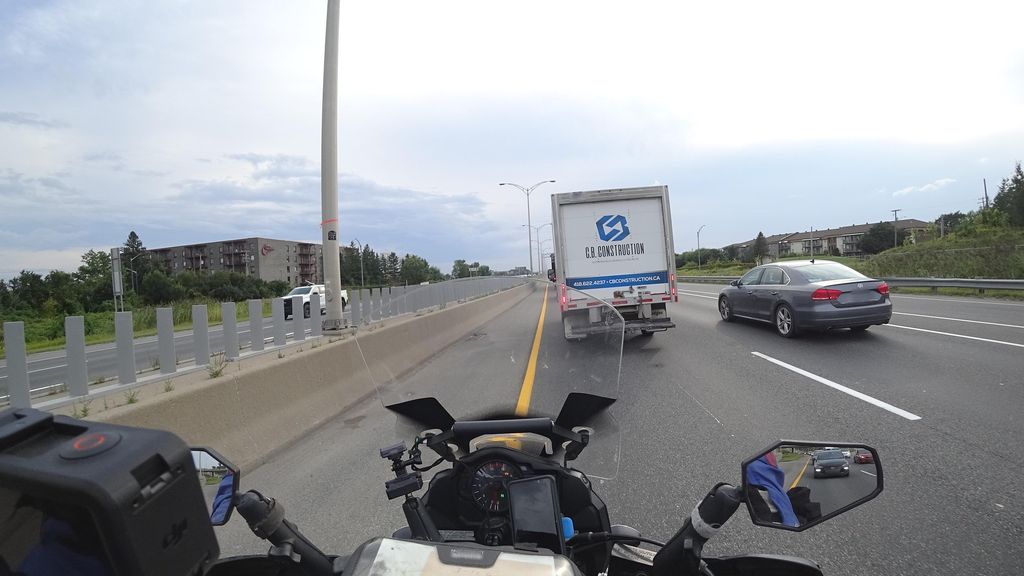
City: quebec_city